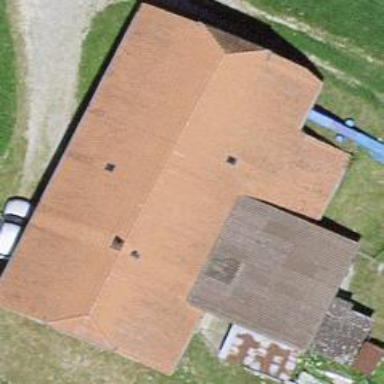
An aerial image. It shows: Farm building.